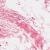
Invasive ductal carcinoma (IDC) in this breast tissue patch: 0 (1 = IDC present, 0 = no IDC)